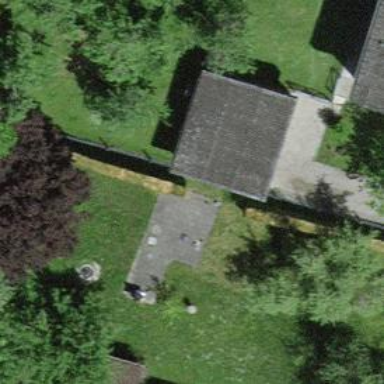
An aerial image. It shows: Group of garages.